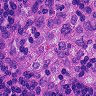
Metastatic tissue present: no